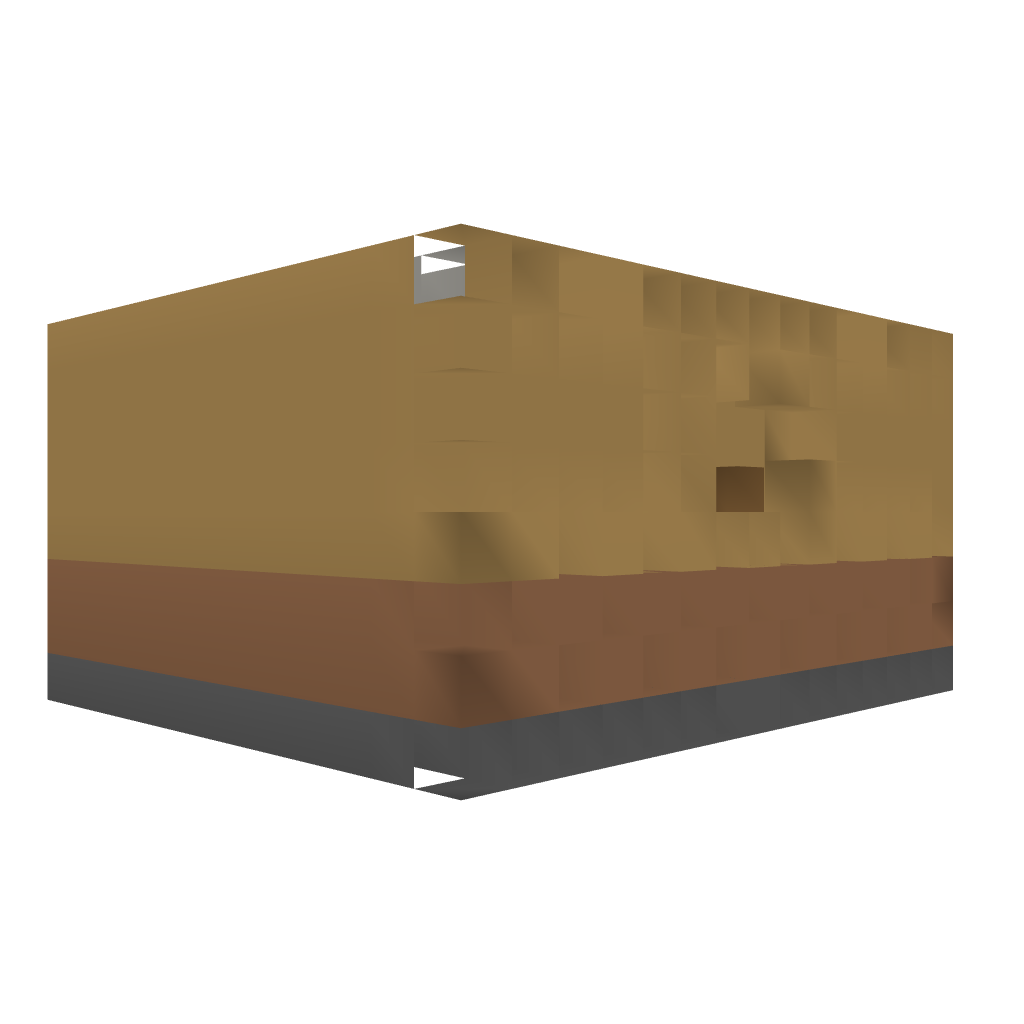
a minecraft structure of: Swimming pool